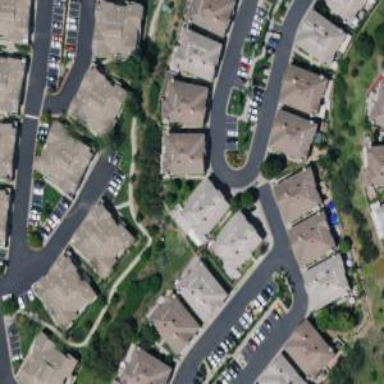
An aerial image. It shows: Living street.